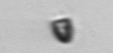
Label: Pyramimonas